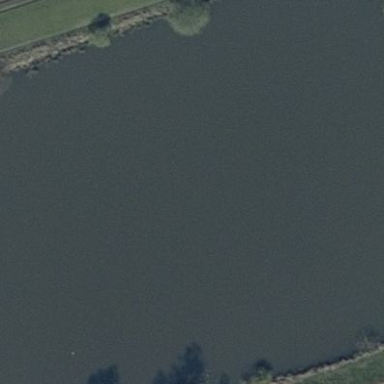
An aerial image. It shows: Pond with emergency fire water supply.